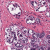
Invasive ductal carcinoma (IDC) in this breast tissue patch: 0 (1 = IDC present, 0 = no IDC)